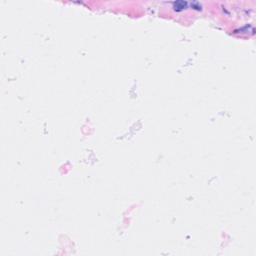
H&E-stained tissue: Breast